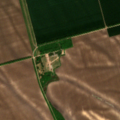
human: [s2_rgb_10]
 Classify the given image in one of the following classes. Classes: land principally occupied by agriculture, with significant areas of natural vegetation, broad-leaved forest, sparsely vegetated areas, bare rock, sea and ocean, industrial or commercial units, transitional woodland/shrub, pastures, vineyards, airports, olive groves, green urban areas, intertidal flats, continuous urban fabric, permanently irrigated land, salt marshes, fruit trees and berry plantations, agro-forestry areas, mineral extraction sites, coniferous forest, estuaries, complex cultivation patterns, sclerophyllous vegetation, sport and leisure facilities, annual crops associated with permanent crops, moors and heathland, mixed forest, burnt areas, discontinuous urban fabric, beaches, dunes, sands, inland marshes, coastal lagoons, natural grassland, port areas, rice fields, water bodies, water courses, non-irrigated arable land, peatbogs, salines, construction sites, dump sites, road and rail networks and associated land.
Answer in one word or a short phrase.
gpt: non-irrigated arable land